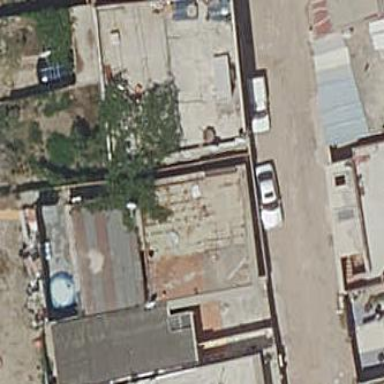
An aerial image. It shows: Detached building.